Interaction volume radius: 5 \u00c5
Interaction volume height: 15 \u00c5
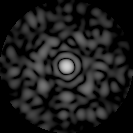
Disorder parameter: 0.8687